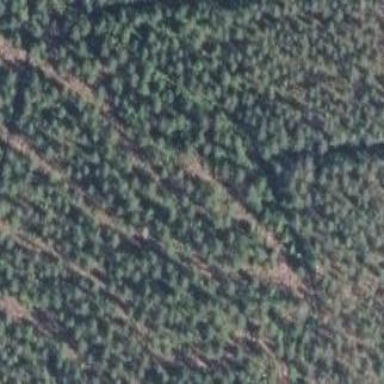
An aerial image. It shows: Woodland consisting mainly of needle-leaved trees.